Question: I searched and found many answer and I tried. Following is one of them:
'''
if (Desktop.isDesktopSupported()) {
try {
InputStream is = getClass().getResourceAsStream("/folder/SMSCApplication.pdf");
System.out.println("reading file path ");
byte[] data = new byte[is.available()];
is.read(data);
is.close();
String tempFile = "User_Guide";
File temp = File.createTempFile(tempFile, ".pdf");
FileOutputStream fos = new FileOutputStream(temp);
fos.write(data);
fos.flush();
fos.close();
Desktop.getDesktop().open(temp);
} catch (IOException ex) {
ex.printStackTrace();
System.out.println("NO PDF READER INSTALLED");
}
}
'''
I run application with Netbeans IDE it is working fine. But when I run outside Netbeans it is not working. File creates on 'temp' folder but corrupted ('pdf').
My 'pdf' file is inside 'package' because if I distribute my application no need to give 'user_guide' file seperately

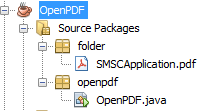
Answer: Thanks to all for your support. Finally I found the solution from <URL>;'
and worked. Thanks to <URL>
'''
try {
InputStream iss = getClass().getResourceAsStream("/folder/SMSCApplication.pdf"); //update the filename here when the help guide is written
byte[] data = IOUtils.toByteArray(iss);
iss.read(data);
iss.close();
String tempFile = "User_Guide";
File temp = File.createTempFile(tempFile, ".pdf");
FileOutputStream fos = new FileOutputStream(temp);
fos.write(data);
fos.flush();
fos.close();
logger.error(temp.getAbsolutePath());
Desktop.getDesktop().open(temp.getAbsoluteFile());
} catch (IOException ex) {
logger.error(ex);
}
'''